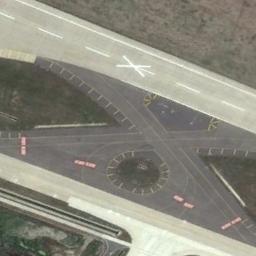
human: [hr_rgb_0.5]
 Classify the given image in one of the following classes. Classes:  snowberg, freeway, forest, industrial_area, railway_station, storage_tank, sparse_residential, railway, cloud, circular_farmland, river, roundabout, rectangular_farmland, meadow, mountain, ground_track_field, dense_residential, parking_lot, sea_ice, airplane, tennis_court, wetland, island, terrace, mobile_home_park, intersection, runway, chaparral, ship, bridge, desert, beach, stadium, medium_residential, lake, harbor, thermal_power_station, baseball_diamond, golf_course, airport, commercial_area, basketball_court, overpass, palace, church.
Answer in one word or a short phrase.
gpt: runway